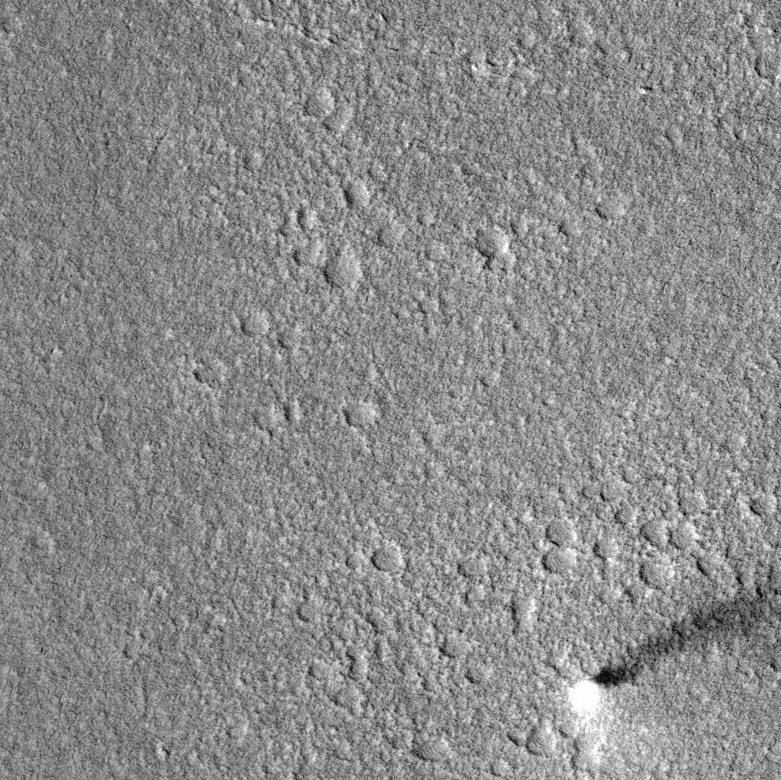
Label: dustdevil